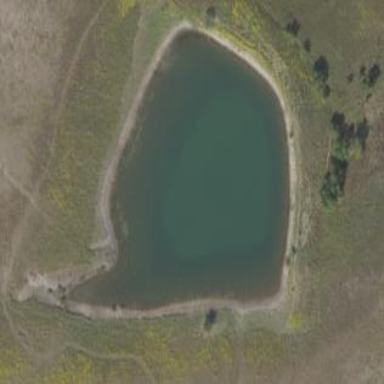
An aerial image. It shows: Reservoir of water.